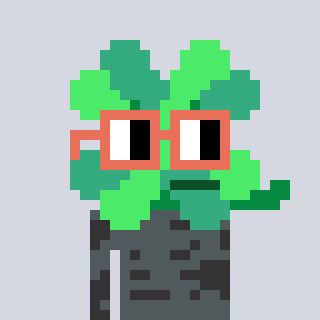
a pixel art character with square orange glasses, a clover-shaped head and a grayscale-colored body on a cool background